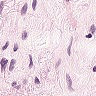
Metastatic tissue present: no